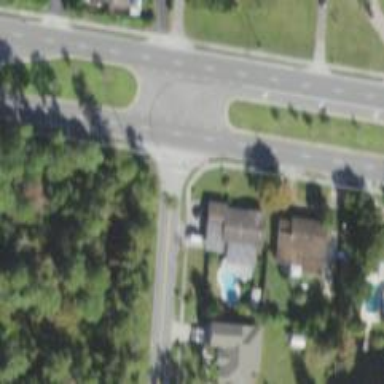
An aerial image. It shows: Marked road crossing.